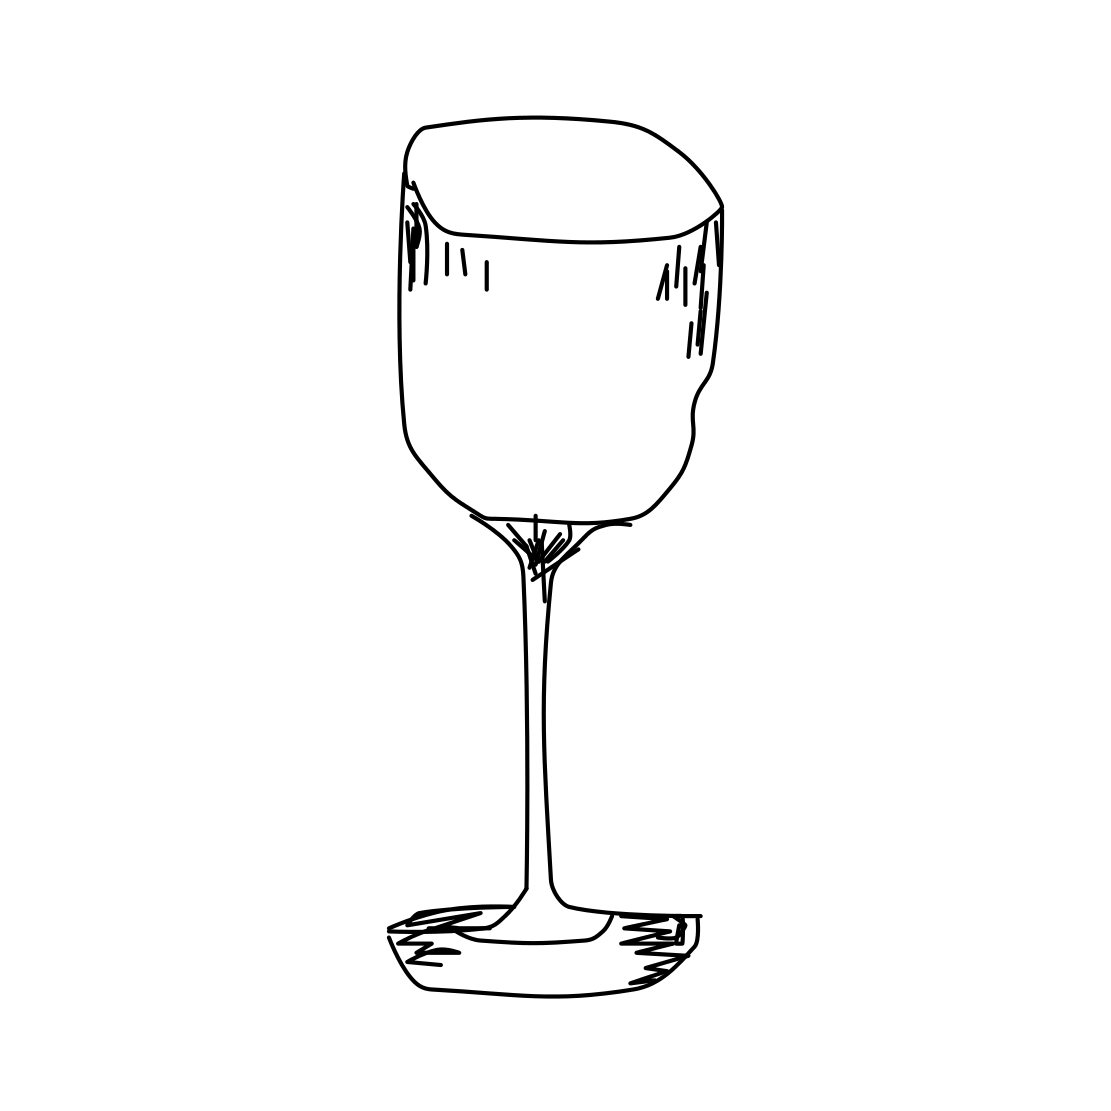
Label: wineglass